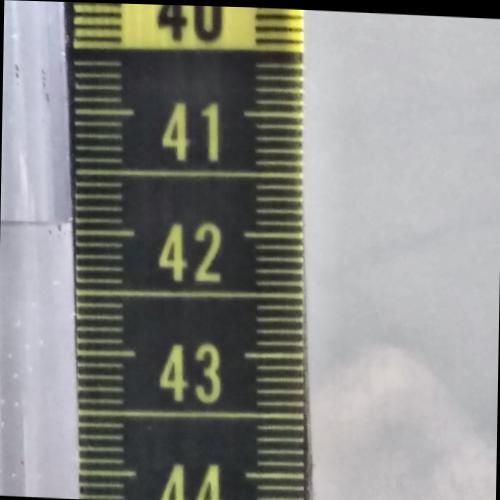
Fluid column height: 41.9 cm